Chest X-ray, PA view. Patient: 61 years old, sex F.
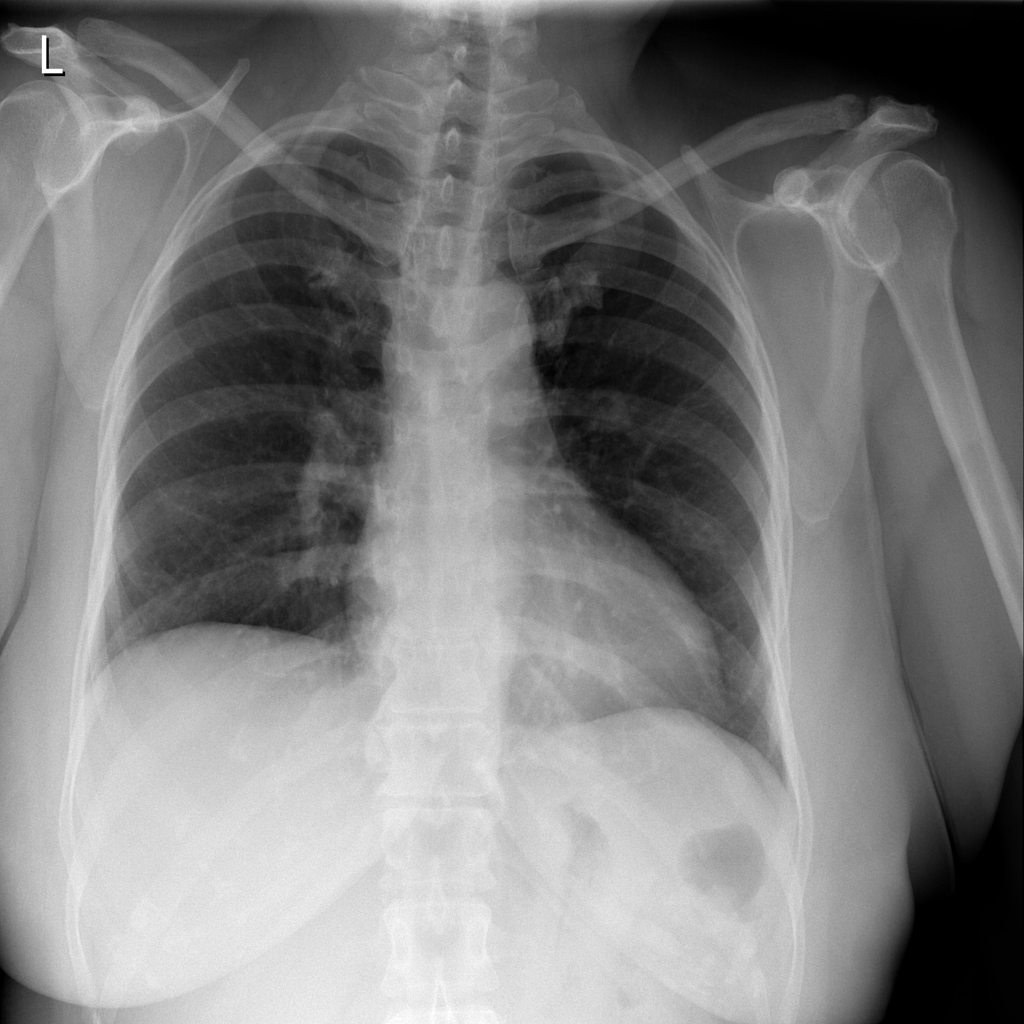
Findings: No Finding